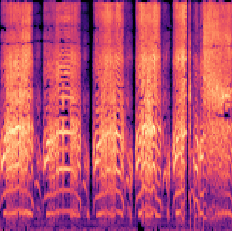
Sound class: Baby cry